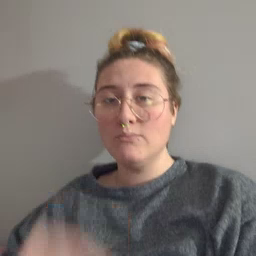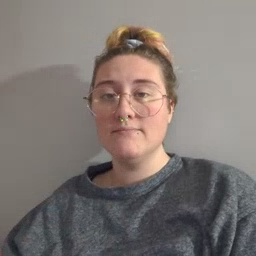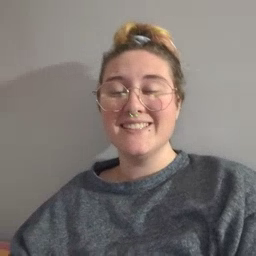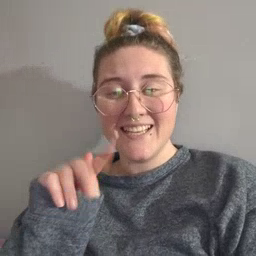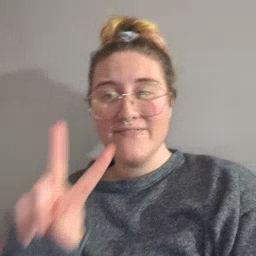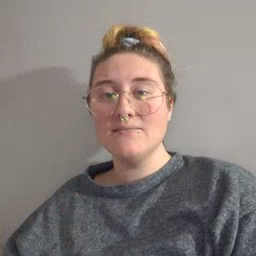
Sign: TV